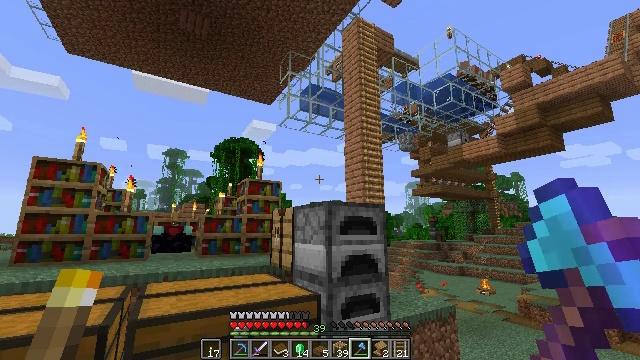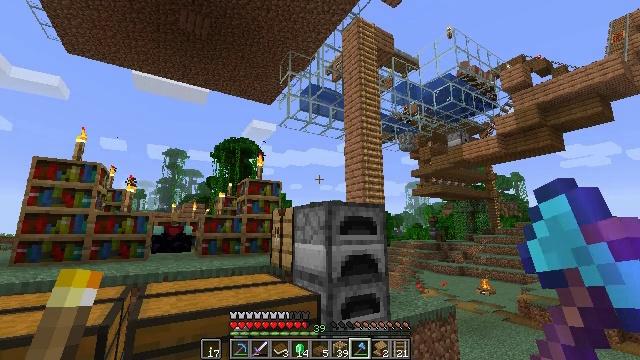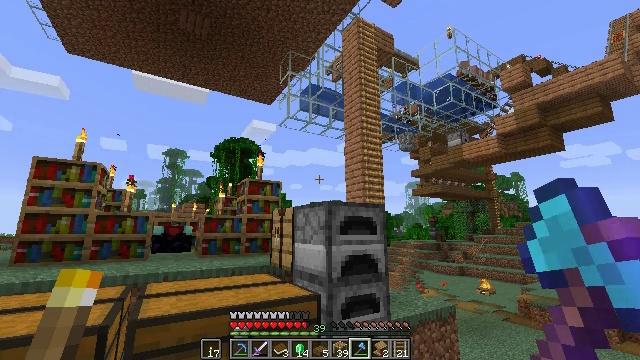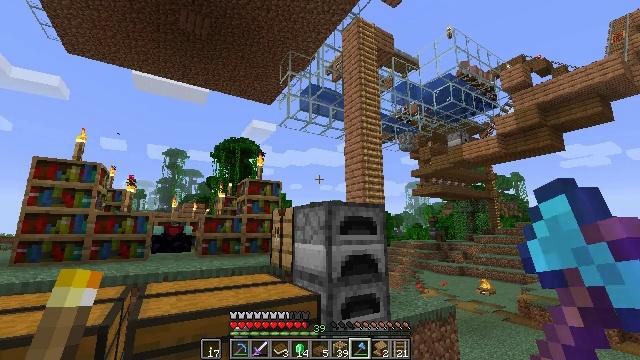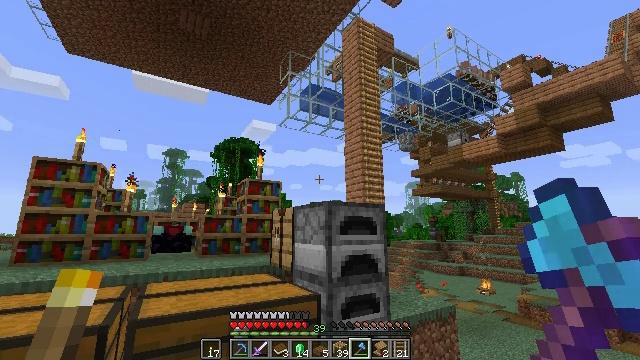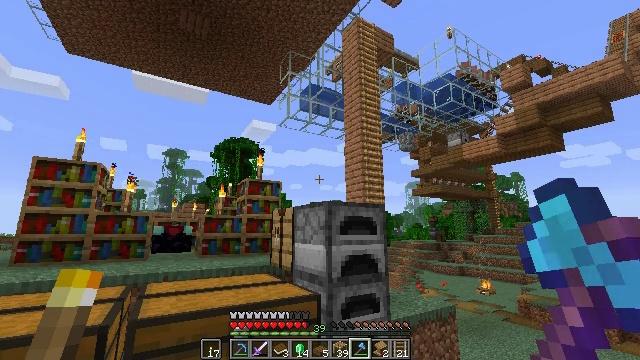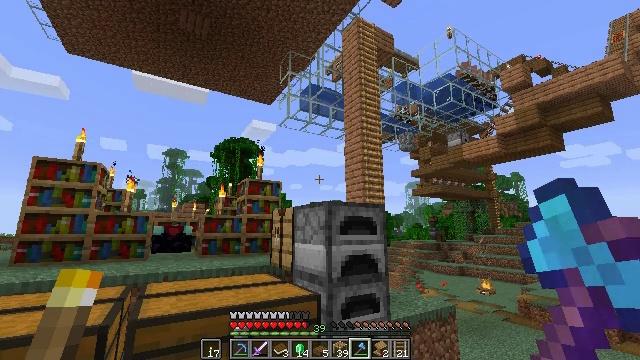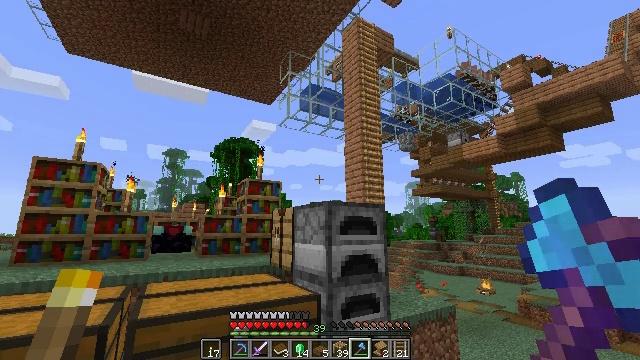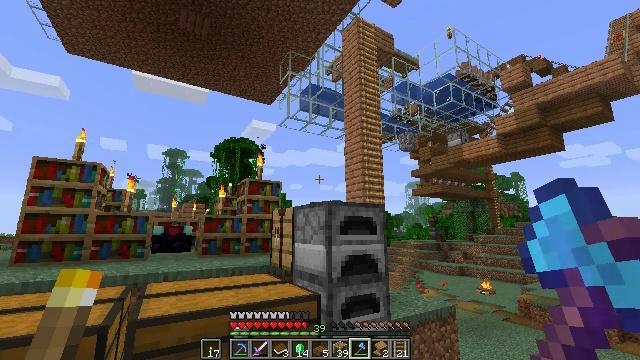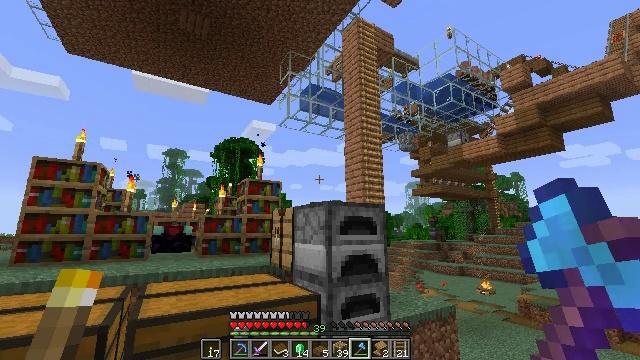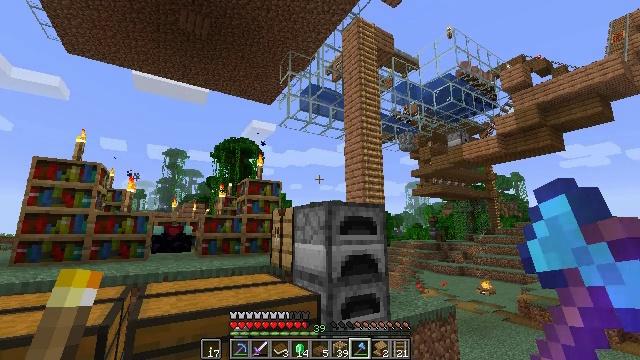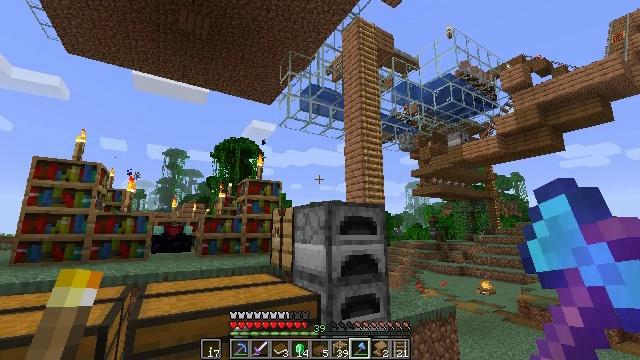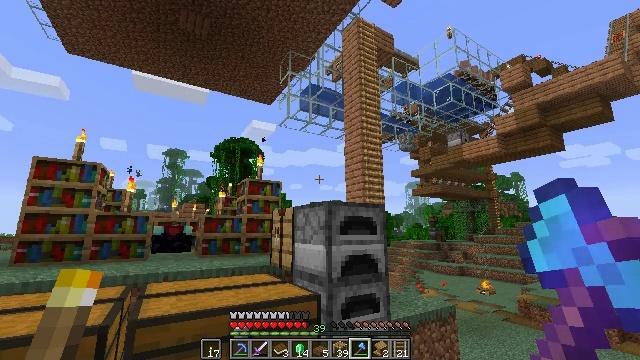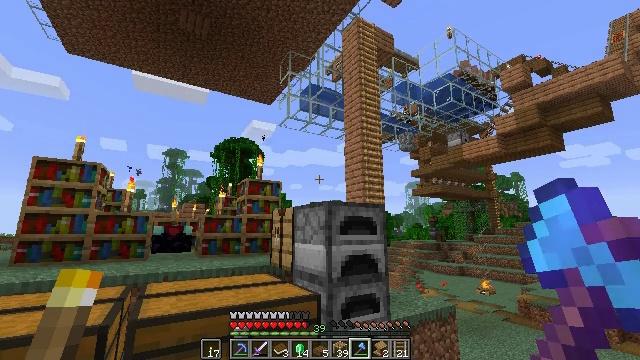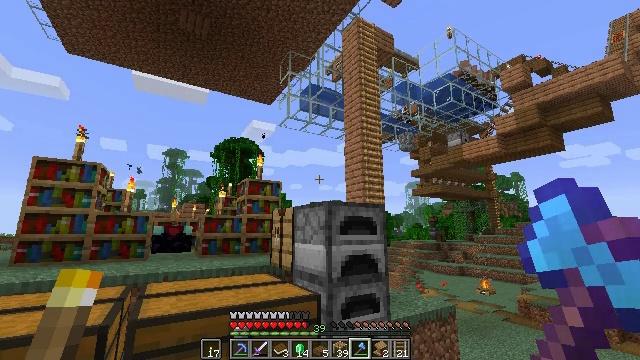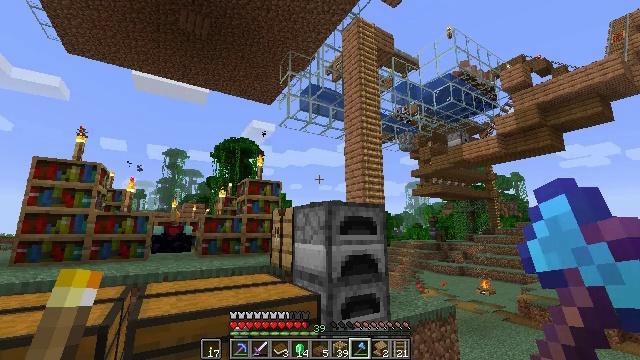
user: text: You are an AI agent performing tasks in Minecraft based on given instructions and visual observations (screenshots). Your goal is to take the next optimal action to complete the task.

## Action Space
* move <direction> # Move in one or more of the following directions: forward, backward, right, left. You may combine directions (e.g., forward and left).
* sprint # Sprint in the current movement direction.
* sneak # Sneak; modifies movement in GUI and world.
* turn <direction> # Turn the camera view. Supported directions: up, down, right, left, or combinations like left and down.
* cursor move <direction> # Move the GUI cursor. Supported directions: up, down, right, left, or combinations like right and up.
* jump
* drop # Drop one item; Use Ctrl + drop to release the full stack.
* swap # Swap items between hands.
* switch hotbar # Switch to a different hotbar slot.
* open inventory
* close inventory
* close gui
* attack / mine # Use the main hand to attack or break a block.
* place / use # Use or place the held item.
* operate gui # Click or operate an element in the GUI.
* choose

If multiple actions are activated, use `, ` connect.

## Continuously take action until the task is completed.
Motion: motion action
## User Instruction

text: Collect the spruce slab.
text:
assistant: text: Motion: no_op
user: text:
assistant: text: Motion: no_op
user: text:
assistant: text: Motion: no_op
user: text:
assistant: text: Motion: no_op
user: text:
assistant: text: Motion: no_op
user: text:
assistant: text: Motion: no_op
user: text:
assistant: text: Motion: no_op
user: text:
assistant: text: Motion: no_op
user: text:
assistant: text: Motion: no_op
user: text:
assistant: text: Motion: no_op
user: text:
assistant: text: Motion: no_op
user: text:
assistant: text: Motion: no_op
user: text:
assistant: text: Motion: no_op
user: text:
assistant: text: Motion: no_op
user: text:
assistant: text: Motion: no_op
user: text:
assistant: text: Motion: no_op
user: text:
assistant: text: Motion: no_op
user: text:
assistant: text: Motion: no_op
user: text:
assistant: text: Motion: no_op
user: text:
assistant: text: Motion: no_op
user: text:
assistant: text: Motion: no_op
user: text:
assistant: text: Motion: no_op
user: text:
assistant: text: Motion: no_op
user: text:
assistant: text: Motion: no_op
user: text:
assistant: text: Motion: no_op
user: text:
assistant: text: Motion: no_op
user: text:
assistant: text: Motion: no_op
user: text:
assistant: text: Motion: no_op
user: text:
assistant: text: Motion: no_op
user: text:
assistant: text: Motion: no_op